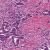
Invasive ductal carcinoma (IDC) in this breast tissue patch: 1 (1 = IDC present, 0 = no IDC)